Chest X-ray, PA view. Patient: 28 years old, sex F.
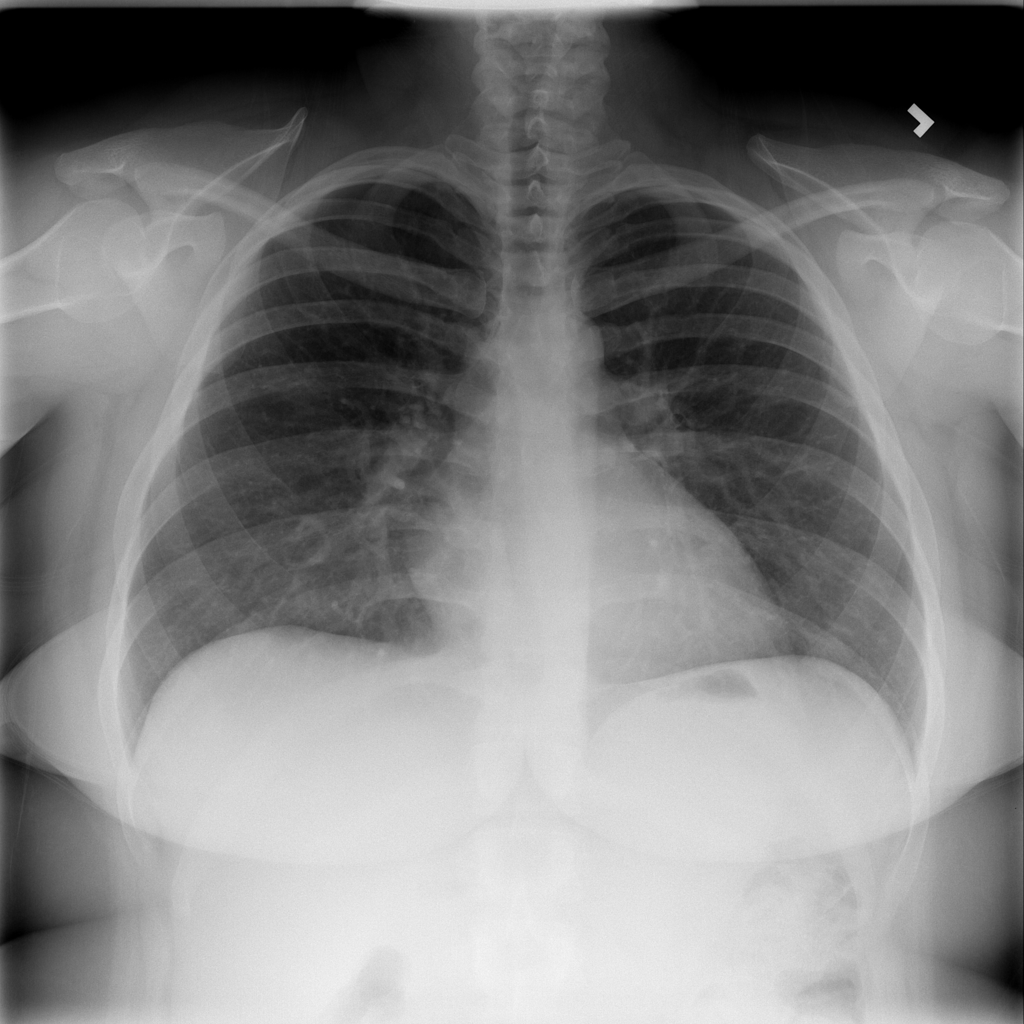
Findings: No Finding